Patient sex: F
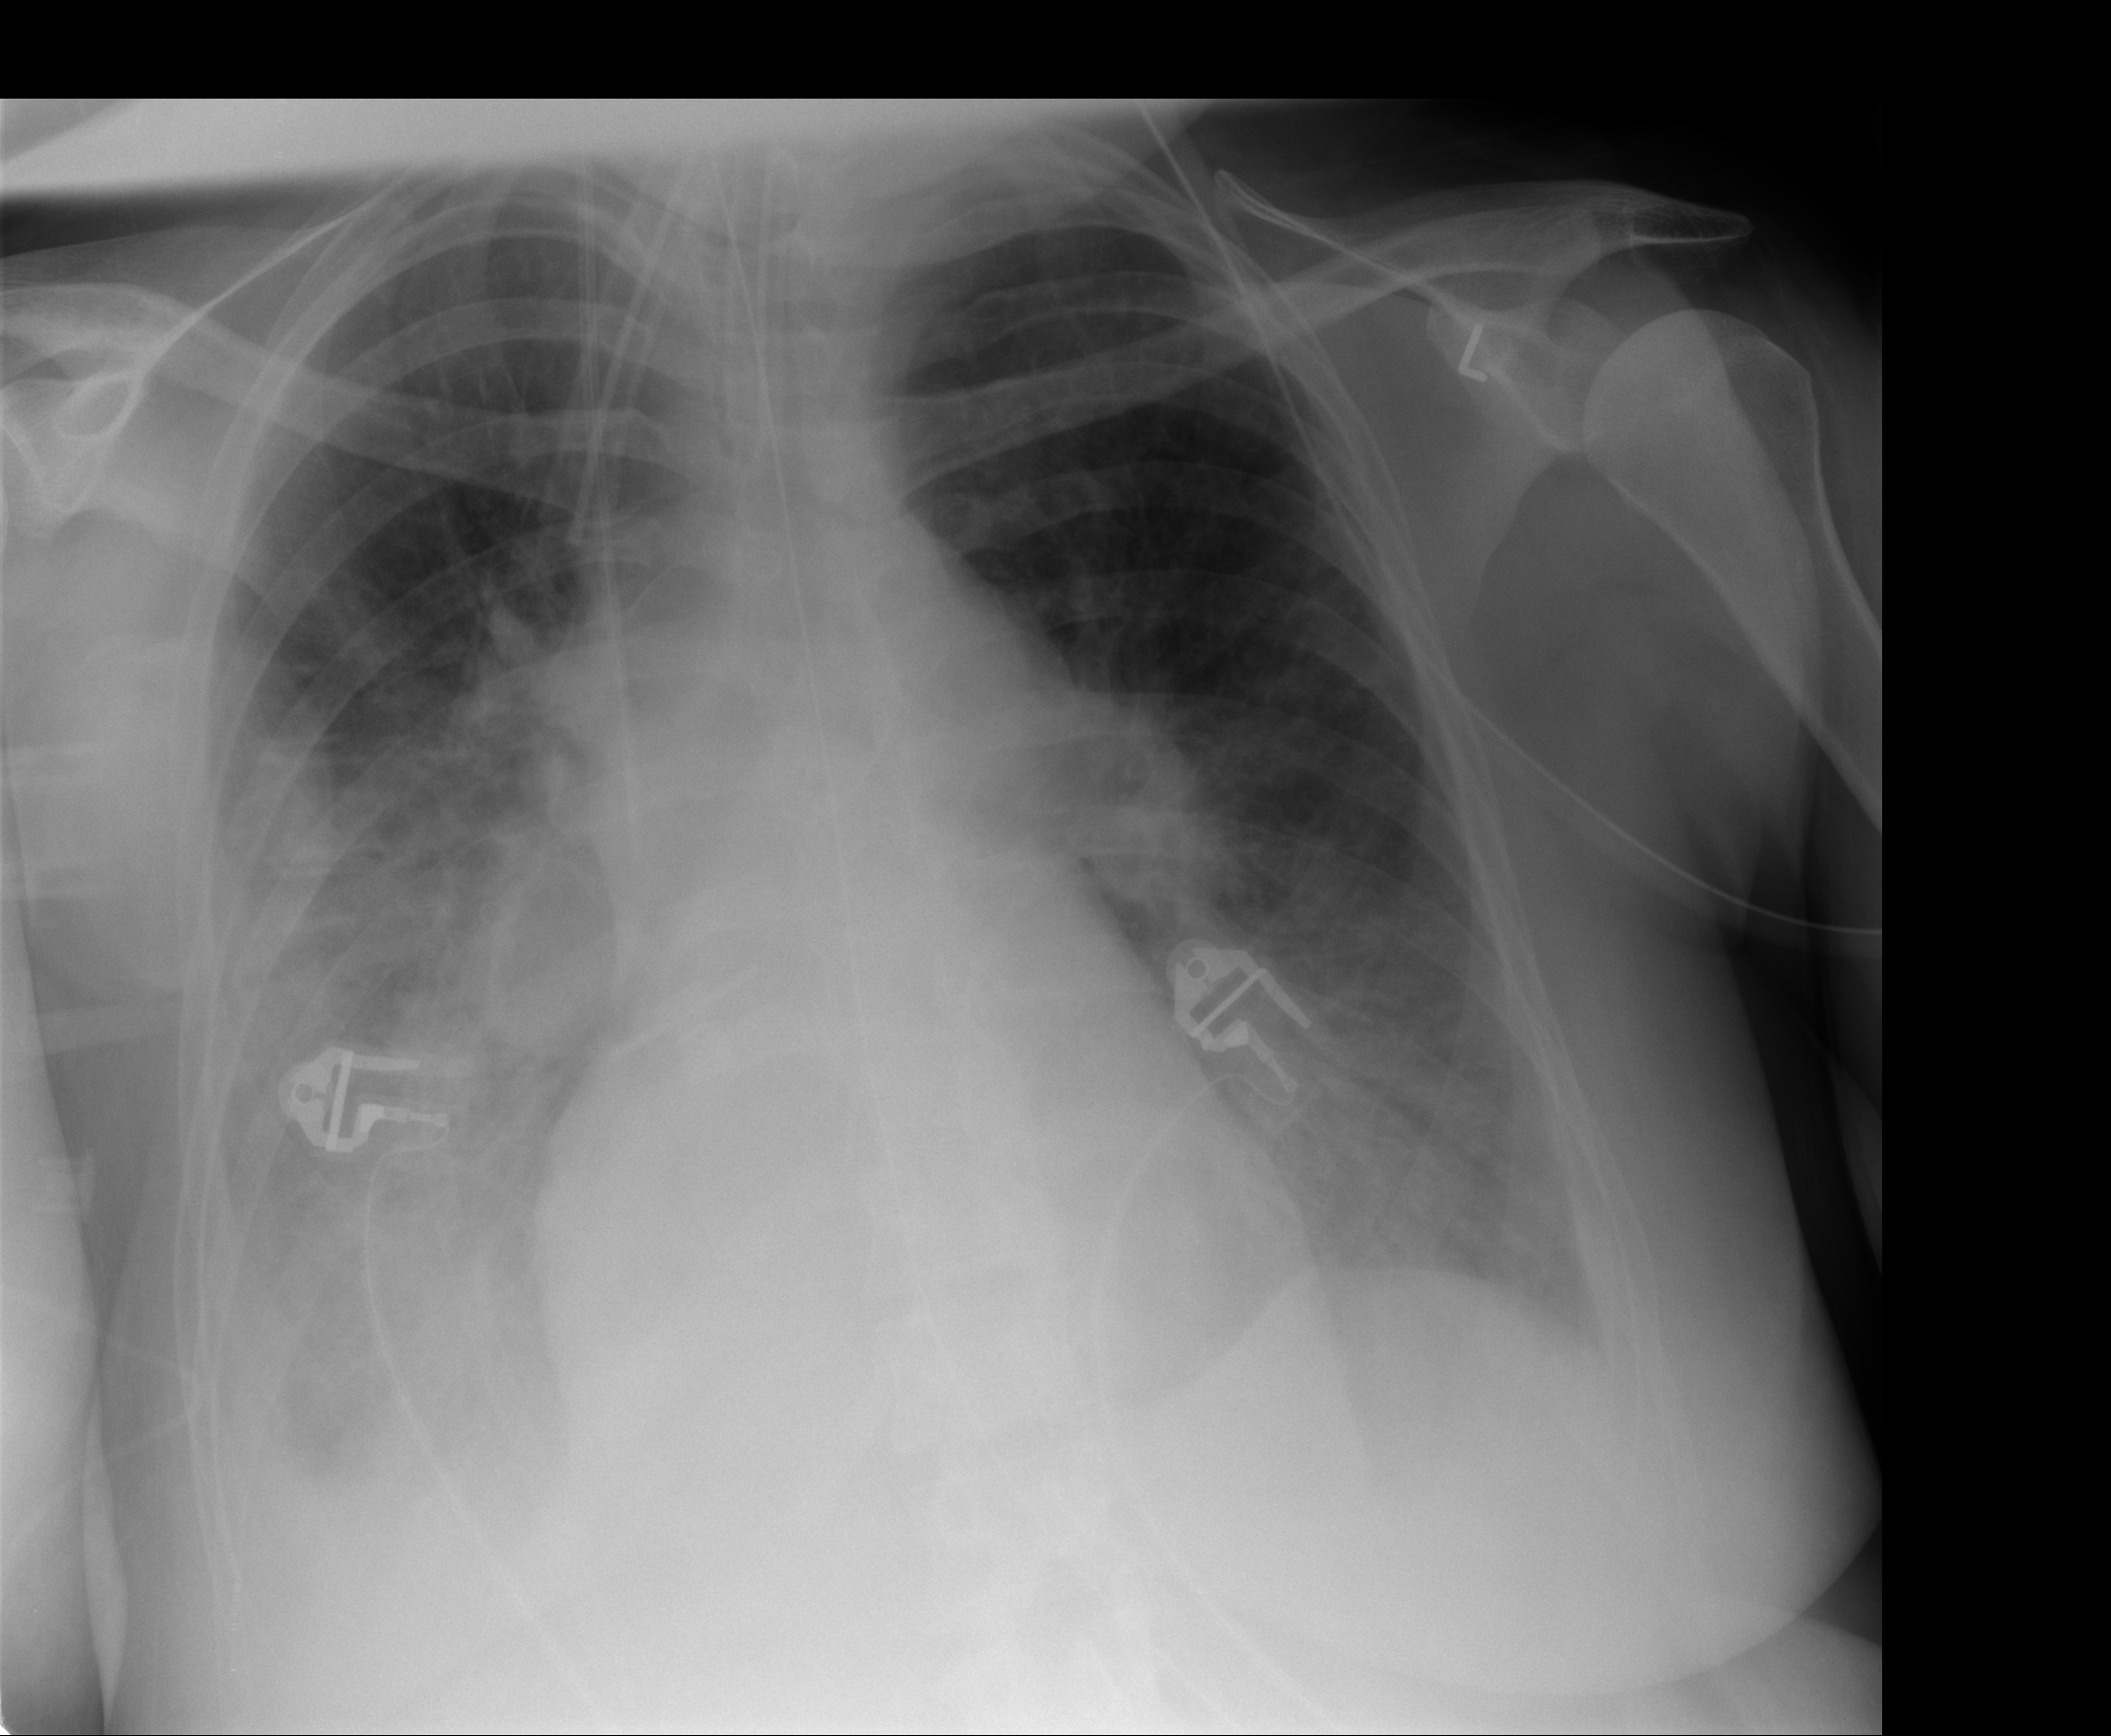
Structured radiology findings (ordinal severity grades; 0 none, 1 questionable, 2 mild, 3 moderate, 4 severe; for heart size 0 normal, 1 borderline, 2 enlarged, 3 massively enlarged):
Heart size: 0
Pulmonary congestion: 1
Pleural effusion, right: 2
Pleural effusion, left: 2
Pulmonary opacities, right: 3
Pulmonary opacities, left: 2
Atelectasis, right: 3
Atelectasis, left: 2